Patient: sex F, age 33
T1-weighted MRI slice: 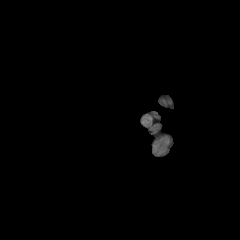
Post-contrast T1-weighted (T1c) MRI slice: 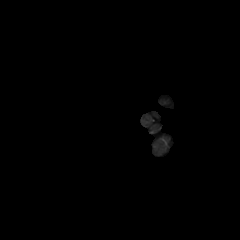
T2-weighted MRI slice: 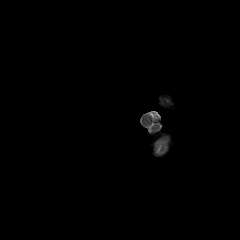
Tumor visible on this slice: no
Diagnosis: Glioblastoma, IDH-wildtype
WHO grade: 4